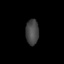
Tissue: lung
Cell type: Epithelial cells
Senescence score: 0.1387
Nuclear area (px): 324
Mean DAPI intensity: 69.654